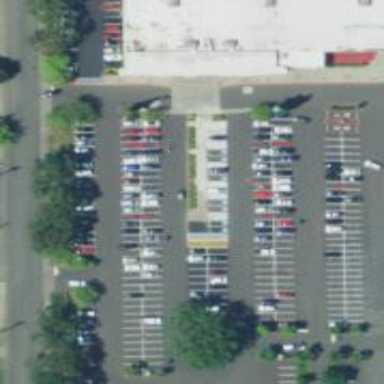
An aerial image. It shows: Parking space.